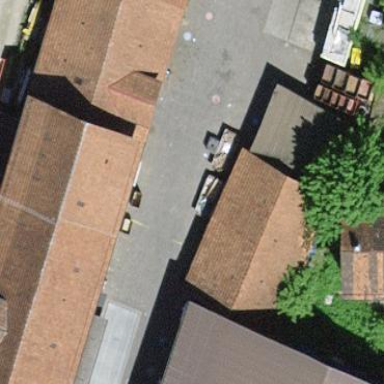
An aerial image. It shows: Warehouse building.